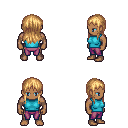
a pixel art fantasy rpg character, male body template, human, dark skin, teal sleeveless shirt, magenta pants, light blonde unkempt hairstyle, four views (front, back, left, right), 2x2 character sprite sheet, small pixel art, hard edges, no anti-aliasing